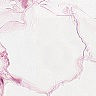
Metastatic tissue present: no